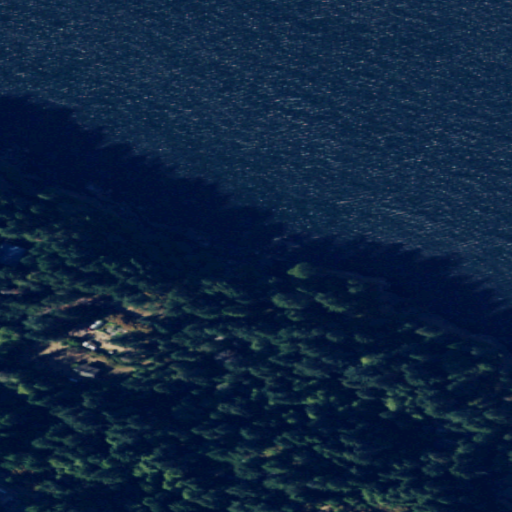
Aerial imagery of mountain in Washington named Raccoon Point containing open water, evergreen forest, open development, and low intensity development